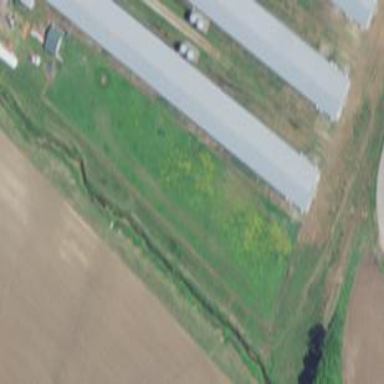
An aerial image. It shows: Farm auxiliary building.